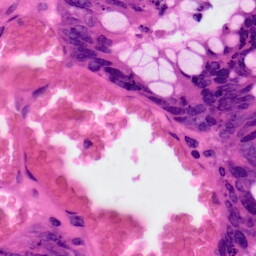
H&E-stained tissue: Colon